Field crop: tomato
Growth stage: 1
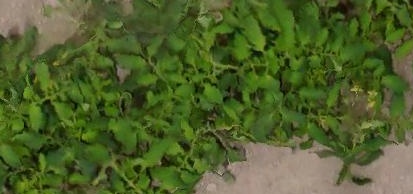
Species: tomato